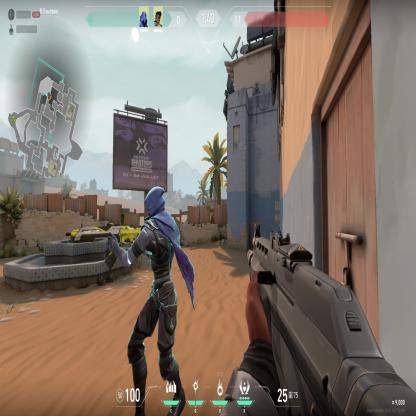
Label: teammate